Question: I have 3 div-s inside a div, I want to put a picture in red area which have a '500px' height, I want to fix red height area to '500px' and want to stretch other div-s to fill the pages, I don't know hot fit that, also tests put '50%' to each blue div-s but don't worked.
'''
<html>
<head></head>
<body>
<div>
<div style="background-color: blue; height:100%"></div>
<div style="background-color: red;height:760px"></div>
<div style="background-color: blue;height:100%"></div>
</div>
</body>
</html>
'''

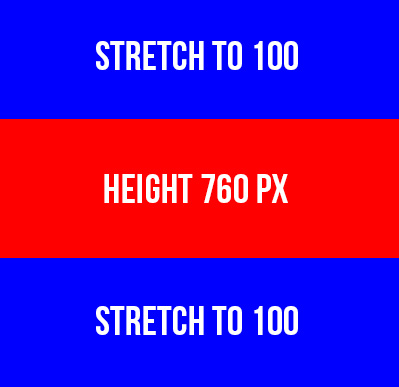
Answer: My solution:
'''
<style>
*, *:before, *:after {
-webkit-box-sizing: border-box;
-moz-box-sizing: border-box;
box-sizing: border-box;
zoom: 1;
}
.main{
background: yellow;
height: 100%;
display: table;
min-width: 100%;
}
.box{
background: blue;
width: 100%;
height: 100%;
display: table;
}
.image{
background: red;
width: 100%;
height: 100px;
display: table-row;
}
</style>
<div class="main">
<div class="box">#1</div>
<div class="image">#2</div>
<div class="box">#1</div>
</div>
'''